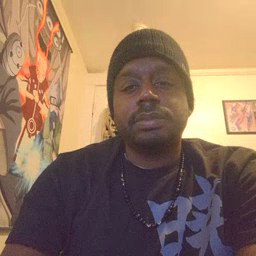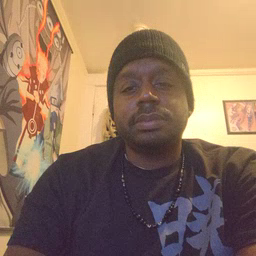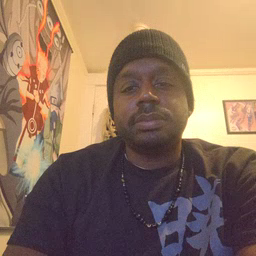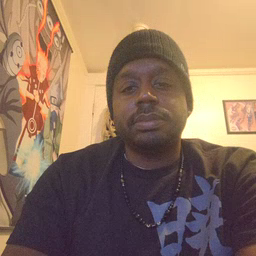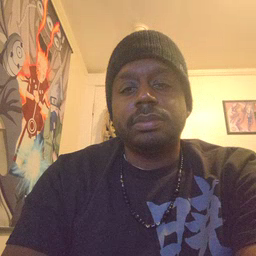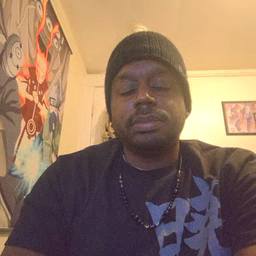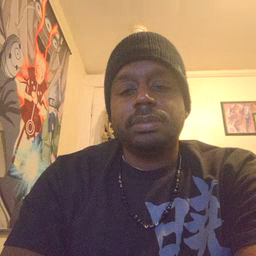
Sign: vacuum